Question: i'm using the gridview to display the images.
'''
<GridView
android:id="@+id/gridView1"
android:layout_width="match_parent"
android:layout_height="match_parent"
android:columnWidth="96dp"
android:numColumns="auto_fit"
android:stretchMode="columnWidth" >
</GridView>
'''
and the imageview is
'''
<ImageView
android:id="@+id/imageView1"
android:layout_width="96dp"
android:layout_height="96dp"
android:background="@drawable/image_bg"
android:scaleType="fitXY"
android:src="@drawable/ic_launcher" />
'''
: I dont want to hardcode the numbers of images to display in single row of gridview because if the screen orientation changed the number changes
When i'm loading m getting the space bewteen the images in the gridview as the below picture
But i dont need the space i want the gridview to appear like the native gallery
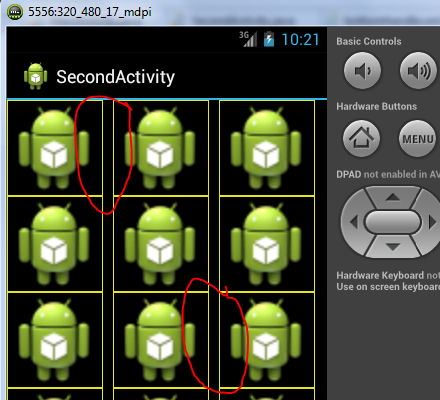
Answer: Change 'layout_width'
'android:layout_width="match-parent"' instead of '"96dp"'